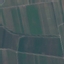
Land use / land cover class: PermanentCrop